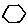
Label: hexagon